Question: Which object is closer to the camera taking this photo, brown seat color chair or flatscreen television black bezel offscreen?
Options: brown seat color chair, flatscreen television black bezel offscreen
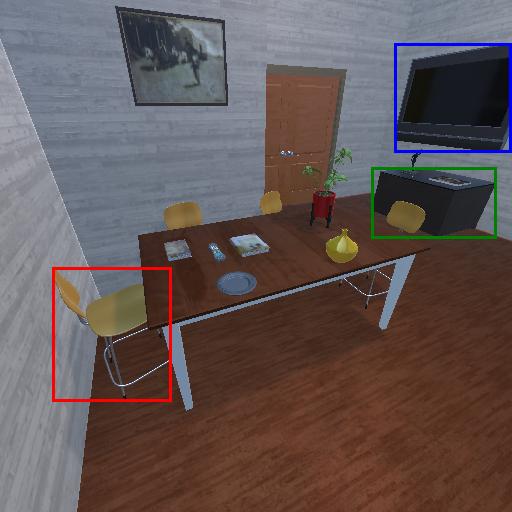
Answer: brown seat color chair